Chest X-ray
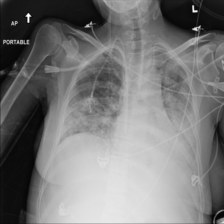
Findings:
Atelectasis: negative
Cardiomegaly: negative
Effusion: positive
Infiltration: positive
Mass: negative
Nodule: negative
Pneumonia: negative
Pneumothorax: negative
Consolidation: negative
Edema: negative
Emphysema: negative
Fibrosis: negative
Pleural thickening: negative
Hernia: negative